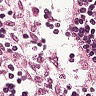
Metastatic tissue present: no